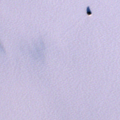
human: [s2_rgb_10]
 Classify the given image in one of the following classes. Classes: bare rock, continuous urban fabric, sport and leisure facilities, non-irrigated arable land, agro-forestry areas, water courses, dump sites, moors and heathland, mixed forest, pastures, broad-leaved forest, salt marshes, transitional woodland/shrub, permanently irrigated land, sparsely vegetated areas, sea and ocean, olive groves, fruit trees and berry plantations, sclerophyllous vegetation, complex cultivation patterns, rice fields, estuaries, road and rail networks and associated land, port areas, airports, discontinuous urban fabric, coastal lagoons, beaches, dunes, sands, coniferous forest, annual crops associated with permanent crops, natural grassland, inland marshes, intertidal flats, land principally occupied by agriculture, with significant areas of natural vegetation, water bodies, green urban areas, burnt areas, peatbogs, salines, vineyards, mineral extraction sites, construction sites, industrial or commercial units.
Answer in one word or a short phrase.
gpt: water bodies